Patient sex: M
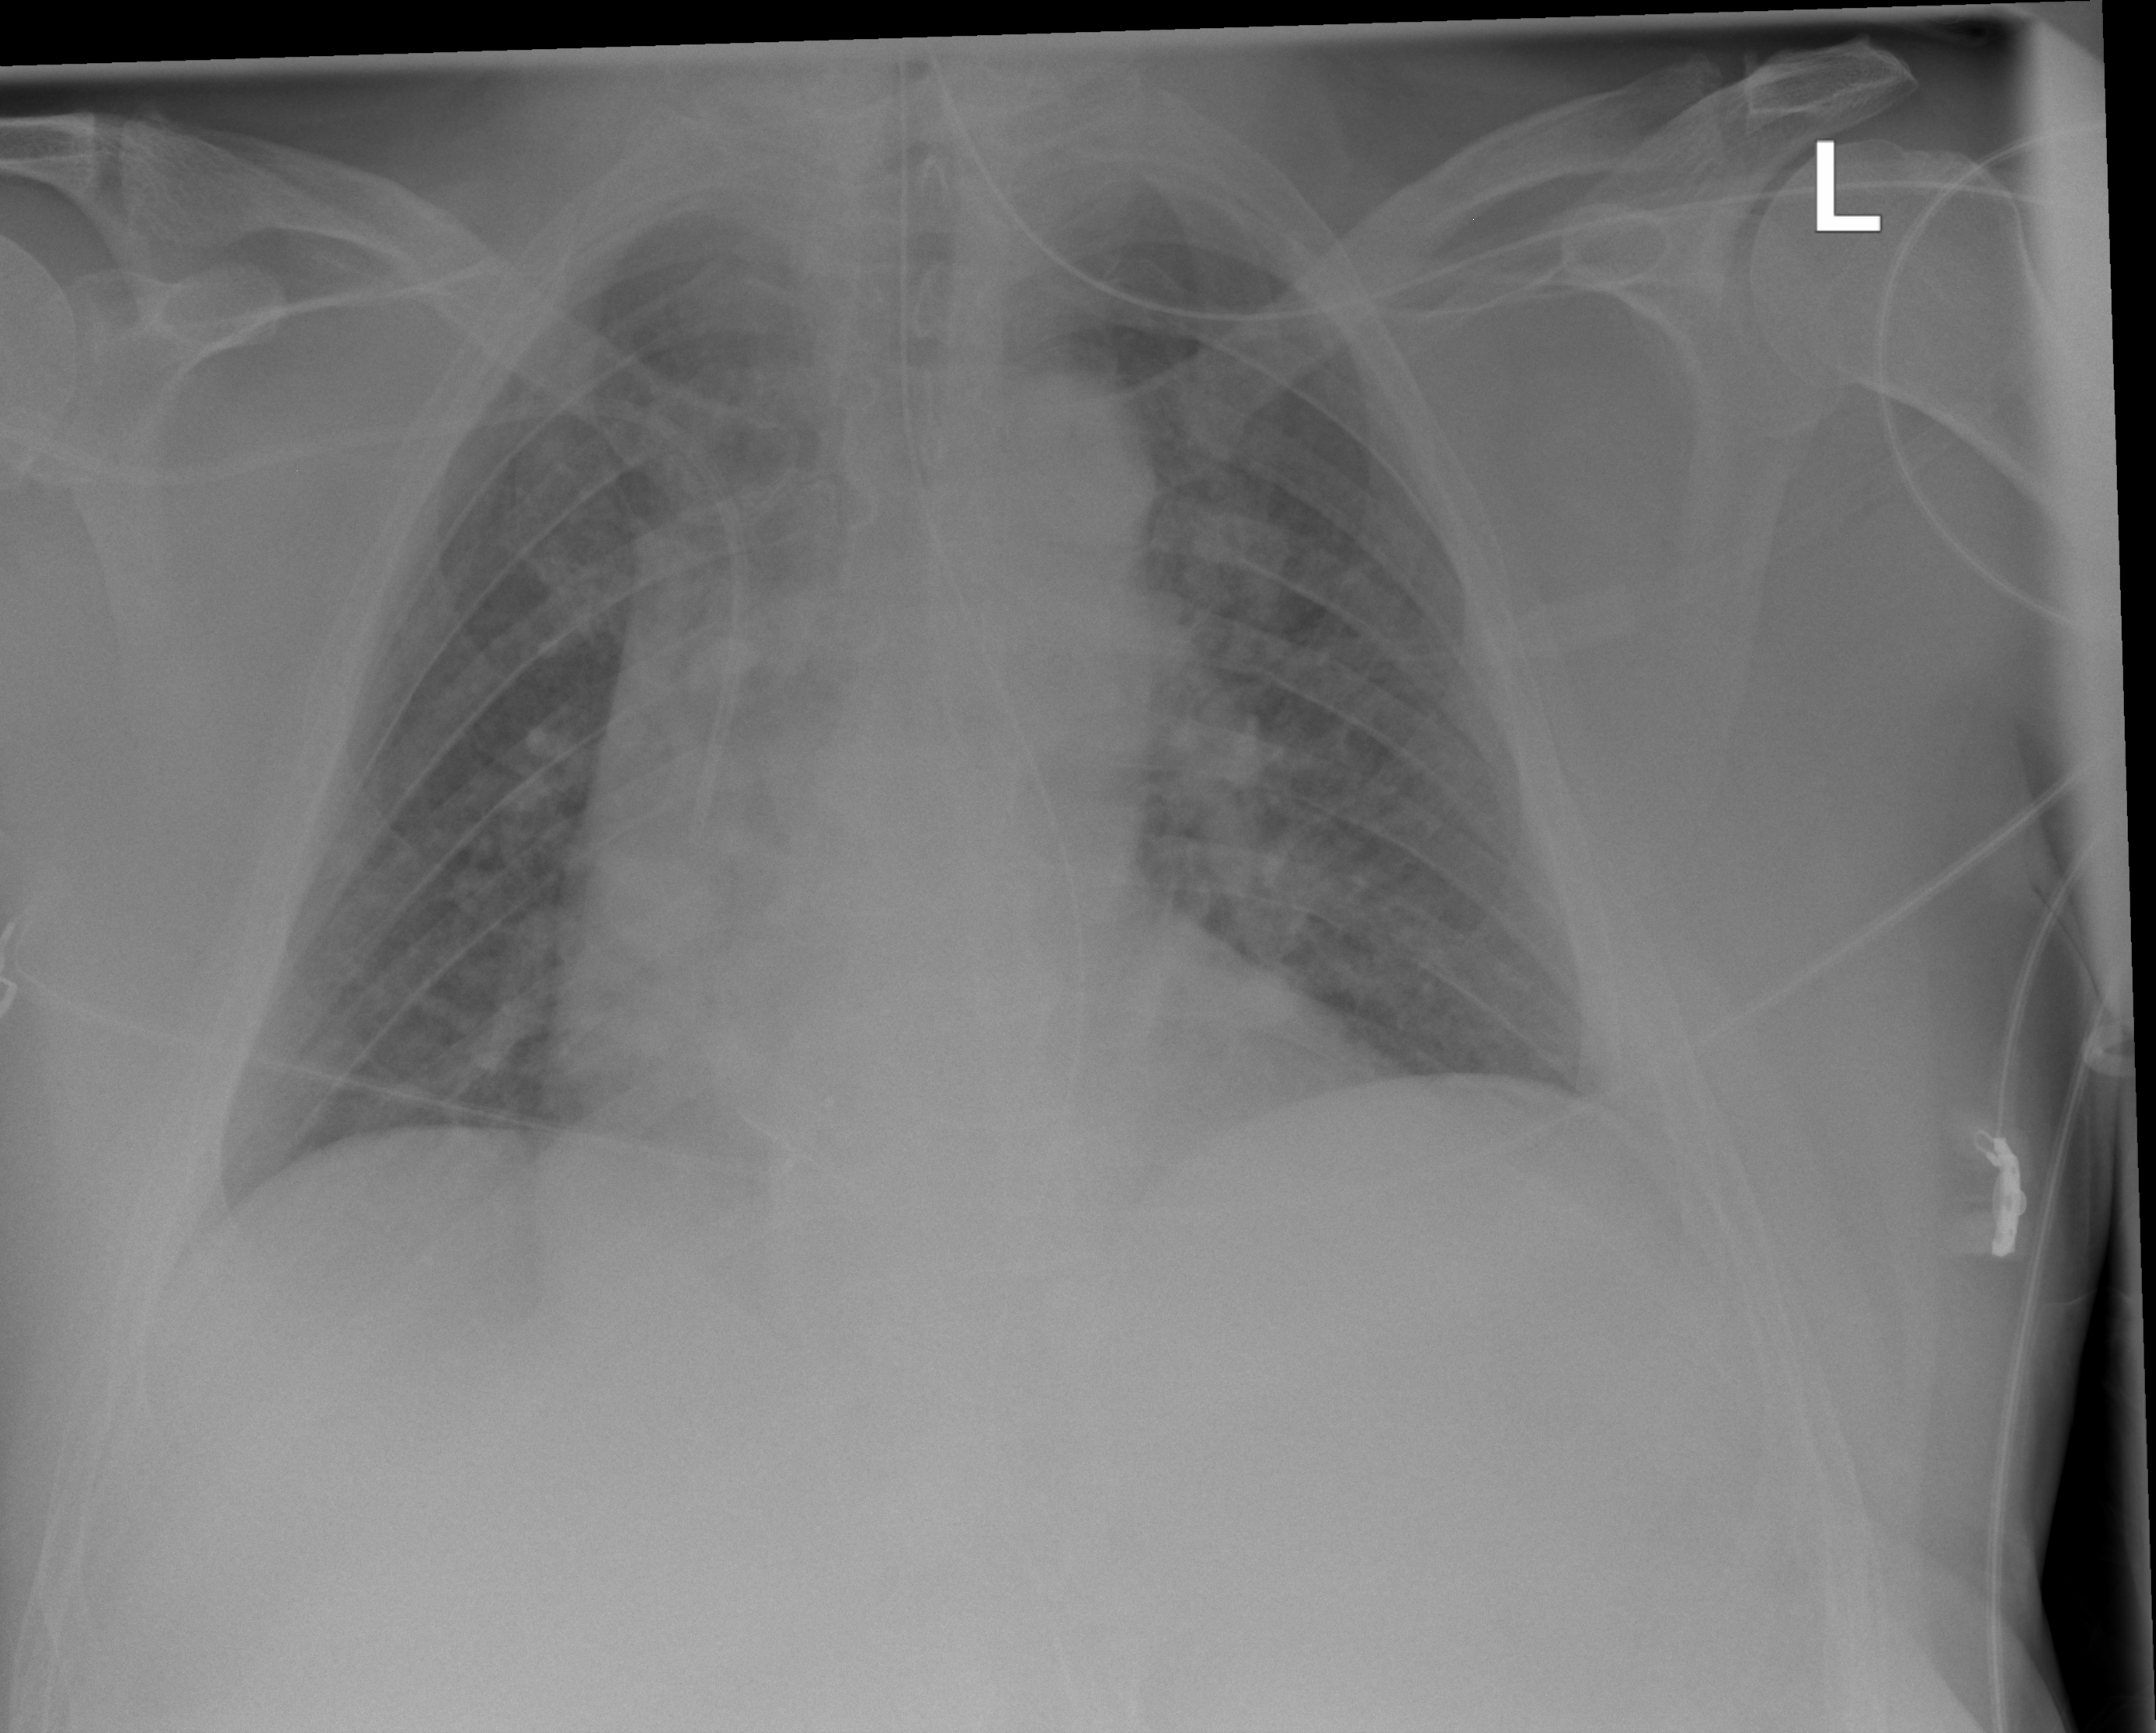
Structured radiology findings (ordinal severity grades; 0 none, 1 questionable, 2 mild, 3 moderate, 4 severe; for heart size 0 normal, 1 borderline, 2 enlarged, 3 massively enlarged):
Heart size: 1
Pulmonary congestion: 2
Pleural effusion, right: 0
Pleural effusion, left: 0
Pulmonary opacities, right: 0
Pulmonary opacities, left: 0
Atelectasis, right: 0
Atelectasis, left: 0